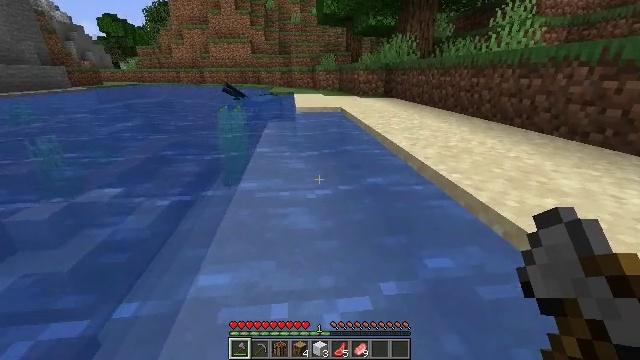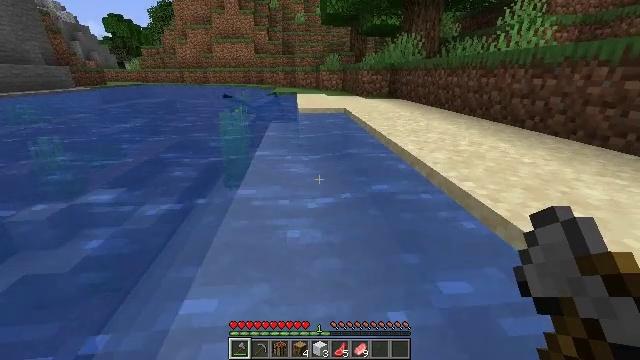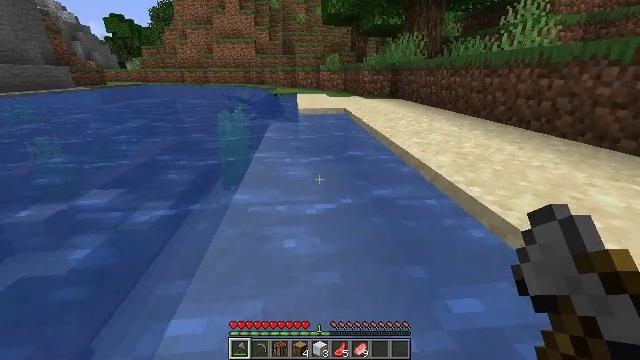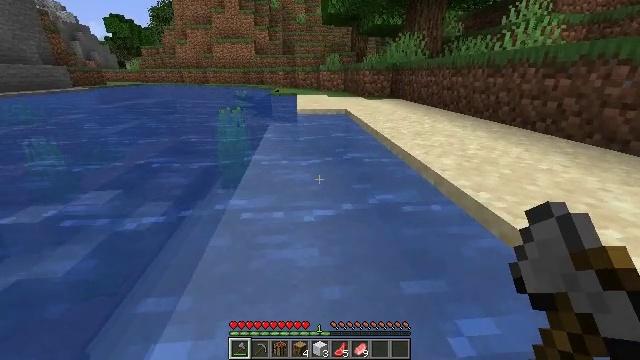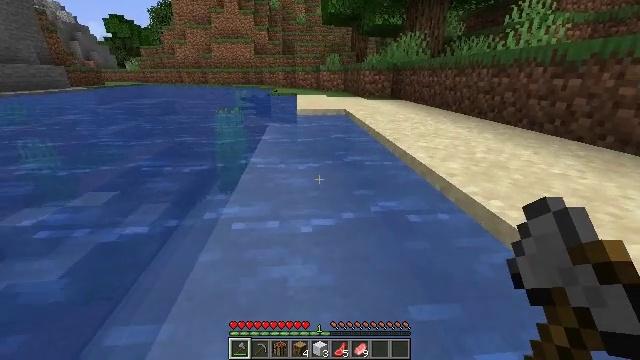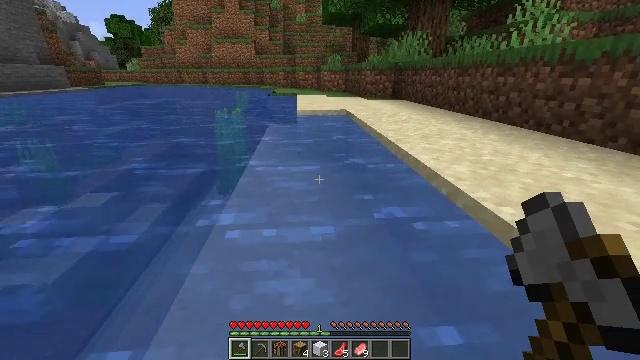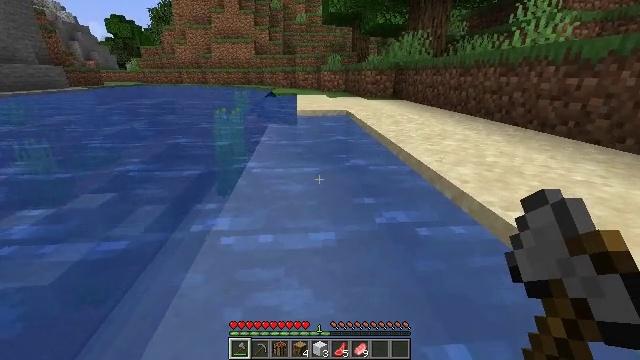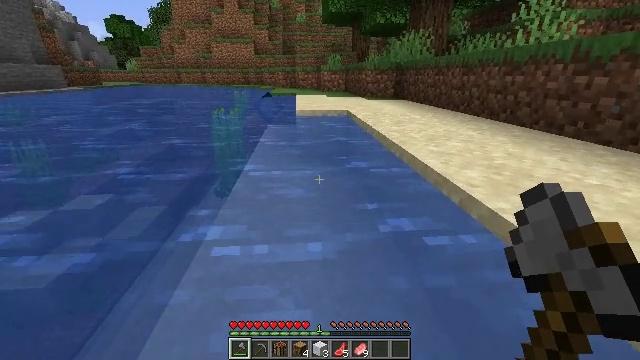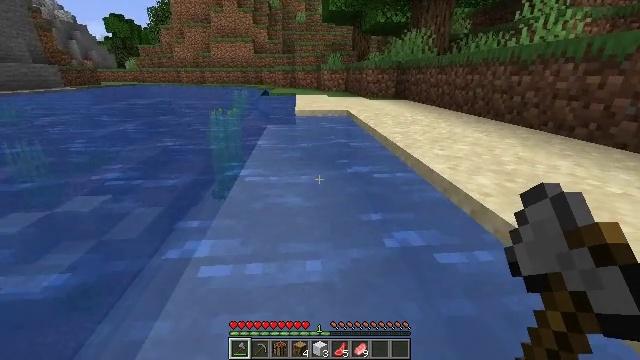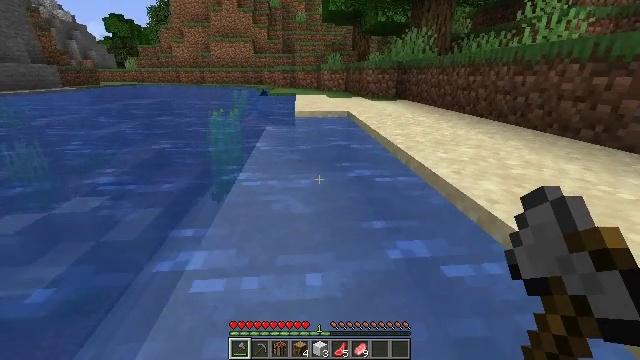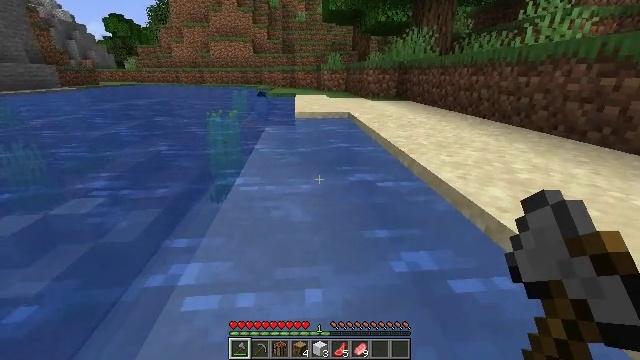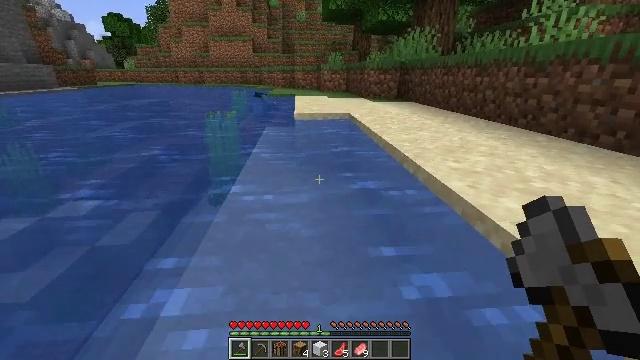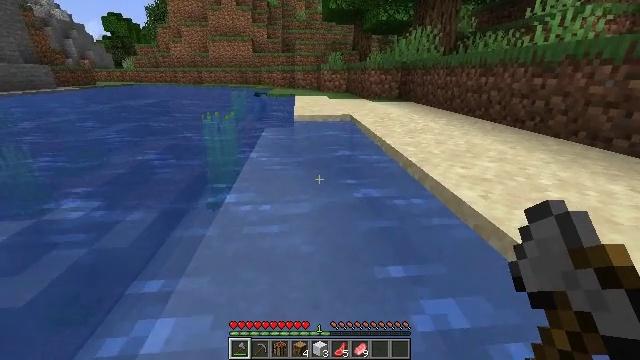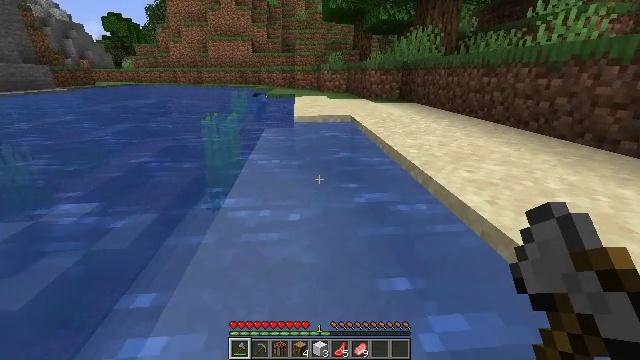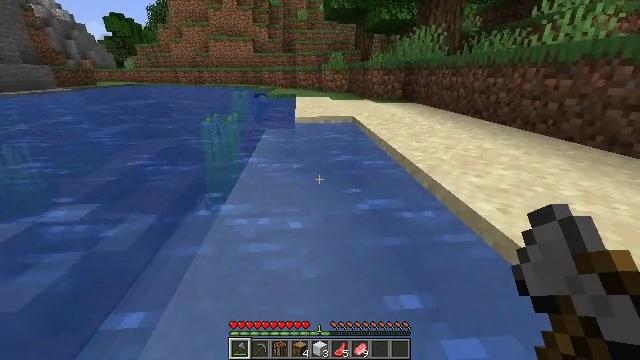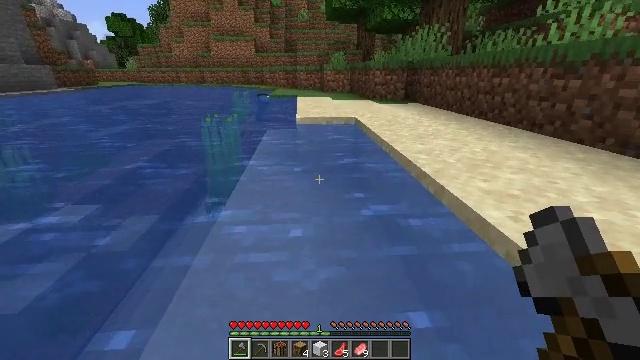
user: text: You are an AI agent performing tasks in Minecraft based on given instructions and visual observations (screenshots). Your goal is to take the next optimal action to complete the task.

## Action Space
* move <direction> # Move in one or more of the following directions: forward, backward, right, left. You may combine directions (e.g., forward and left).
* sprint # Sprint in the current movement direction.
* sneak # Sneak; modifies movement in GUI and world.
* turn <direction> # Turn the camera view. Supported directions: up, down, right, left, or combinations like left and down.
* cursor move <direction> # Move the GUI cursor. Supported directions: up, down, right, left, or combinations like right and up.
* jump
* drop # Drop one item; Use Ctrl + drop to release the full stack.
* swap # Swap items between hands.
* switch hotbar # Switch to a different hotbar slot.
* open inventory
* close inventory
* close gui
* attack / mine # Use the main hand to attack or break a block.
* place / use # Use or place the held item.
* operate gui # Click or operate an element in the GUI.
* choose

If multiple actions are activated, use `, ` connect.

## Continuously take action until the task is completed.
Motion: motion action
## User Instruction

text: Combat the squid.
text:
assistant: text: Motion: move forward, sprint
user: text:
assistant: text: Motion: move forward, sprint
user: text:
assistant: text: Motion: move forward, sprint
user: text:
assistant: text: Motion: move forward, sprint
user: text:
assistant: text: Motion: move forward, sprint
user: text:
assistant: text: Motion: move forward, sprint
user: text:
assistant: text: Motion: move forward, sprint
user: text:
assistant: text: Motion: move forward, sprint
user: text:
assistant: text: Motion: move forward, sprint
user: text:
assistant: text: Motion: move forward, sprint
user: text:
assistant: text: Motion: move forward, sprint
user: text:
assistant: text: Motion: move forward, sprint
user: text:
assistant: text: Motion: move forward, sprint
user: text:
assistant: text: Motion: move forward, sprint
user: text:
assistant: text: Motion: move forward, sprint
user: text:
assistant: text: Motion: move forward, sprint
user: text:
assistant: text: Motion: move forward, sprint
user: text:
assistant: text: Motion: move forward, sprint
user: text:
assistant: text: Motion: move forward, sprint
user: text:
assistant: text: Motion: move forward, sprint
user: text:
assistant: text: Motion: move forward, sprint
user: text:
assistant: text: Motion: move forward, sprint
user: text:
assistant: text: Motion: move forward, sprint, turn right
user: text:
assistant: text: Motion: move forward, sprint, turn right
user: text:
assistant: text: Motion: move forward, sprint, turn right
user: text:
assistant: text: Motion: move forward, sprint, turn right
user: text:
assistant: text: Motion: move forward, sprint, jump
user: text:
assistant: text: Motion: move forward, sprint, jump
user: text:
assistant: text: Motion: move forward, sprint, turn left, jump
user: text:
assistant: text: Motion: move forward, sprint, jump